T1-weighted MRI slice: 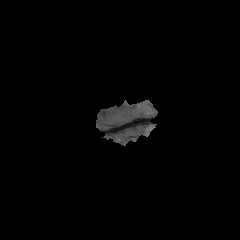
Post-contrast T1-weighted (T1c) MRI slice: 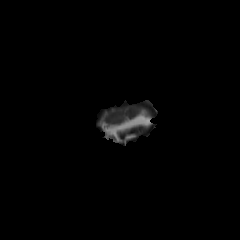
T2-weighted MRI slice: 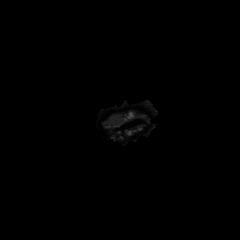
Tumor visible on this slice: no